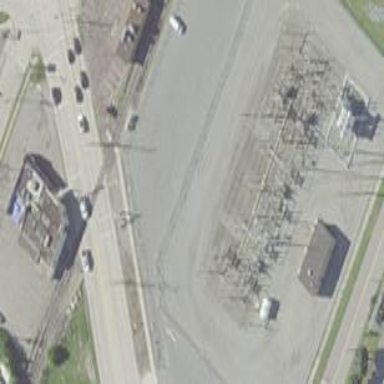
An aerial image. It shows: Fenced power substation at the transmission level.